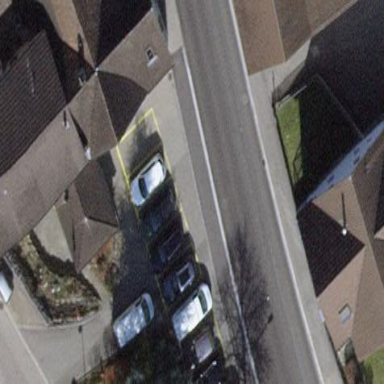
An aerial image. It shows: Street side parking area.